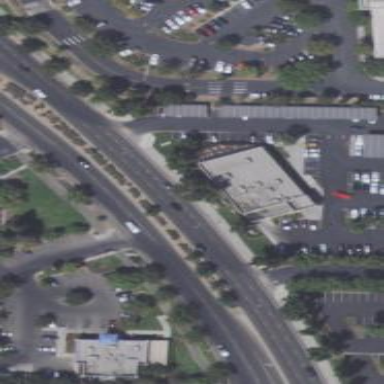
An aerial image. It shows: Commercial restaurant.